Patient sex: M
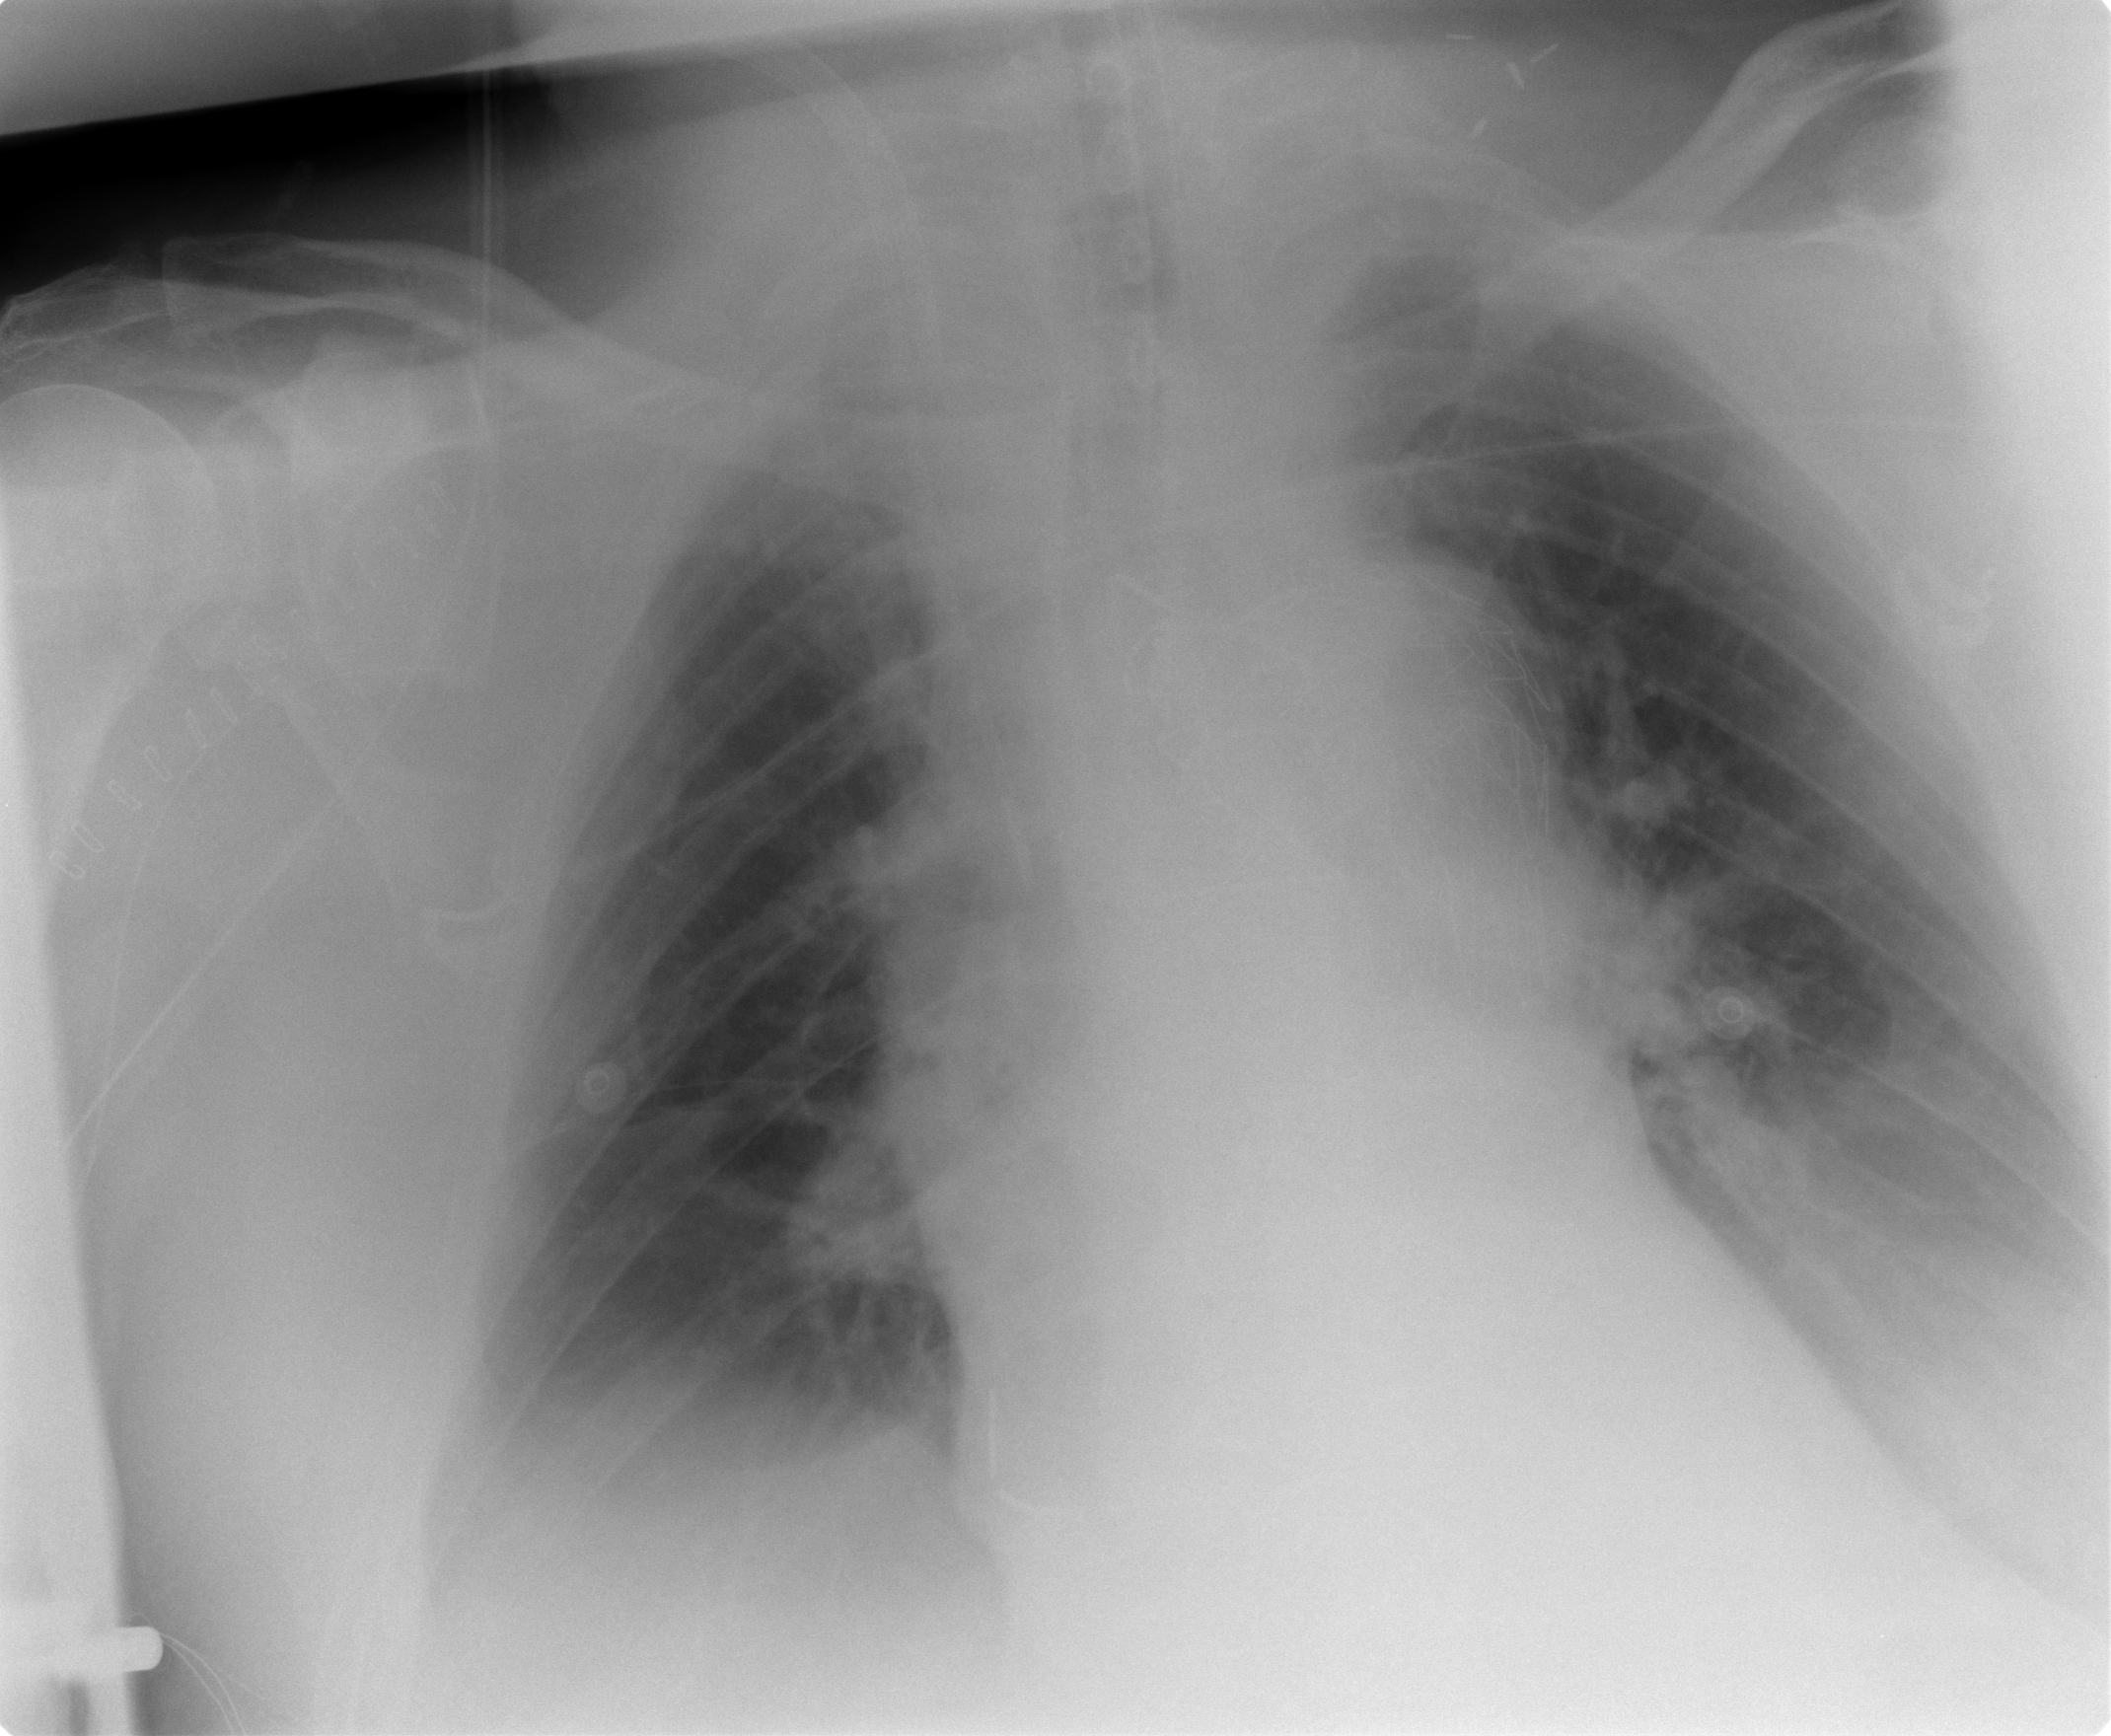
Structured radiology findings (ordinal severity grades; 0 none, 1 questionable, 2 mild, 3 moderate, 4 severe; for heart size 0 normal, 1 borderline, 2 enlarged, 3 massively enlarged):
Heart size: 0
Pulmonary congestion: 0
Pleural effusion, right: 2
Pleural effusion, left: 2
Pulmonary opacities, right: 0
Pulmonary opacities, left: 0
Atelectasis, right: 0
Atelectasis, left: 0